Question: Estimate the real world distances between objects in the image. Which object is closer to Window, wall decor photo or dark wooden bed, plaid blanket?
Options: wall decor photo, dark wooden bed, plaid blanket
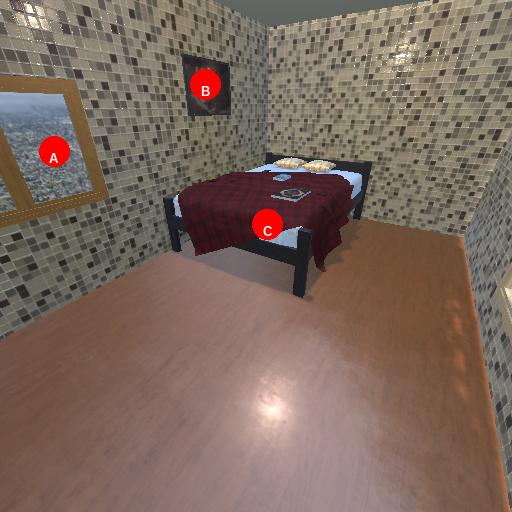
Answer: wall decor photo